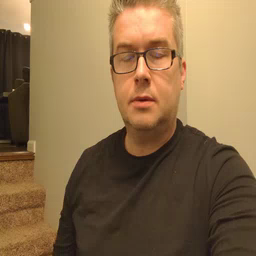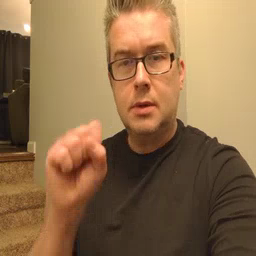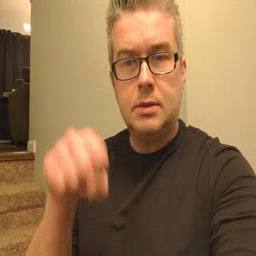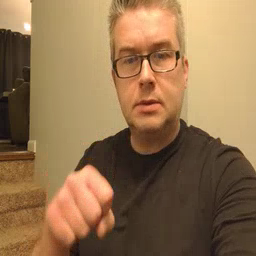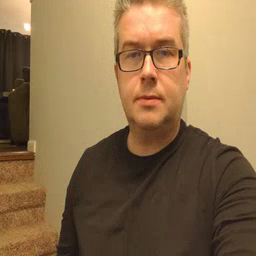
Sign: yes